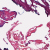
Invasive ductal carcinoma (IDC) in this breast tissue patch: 0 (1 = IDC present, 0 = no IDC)